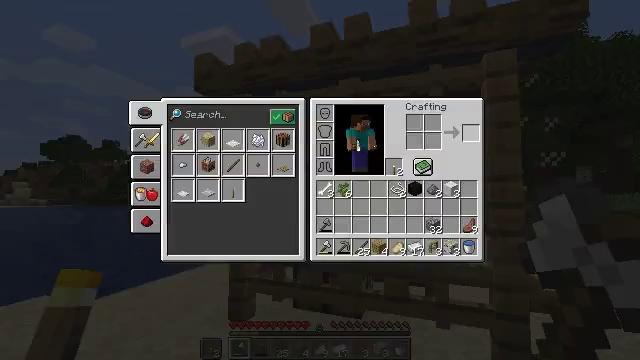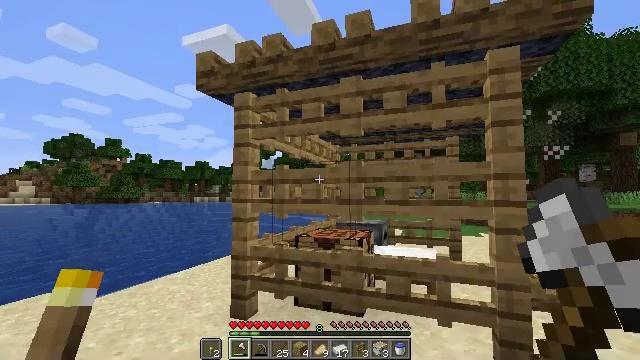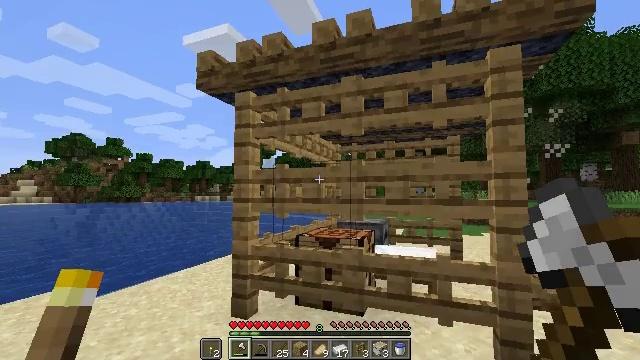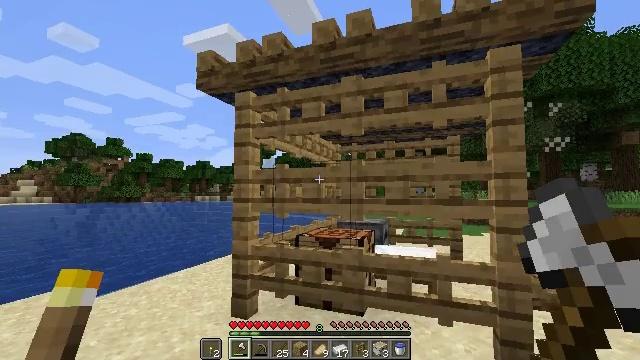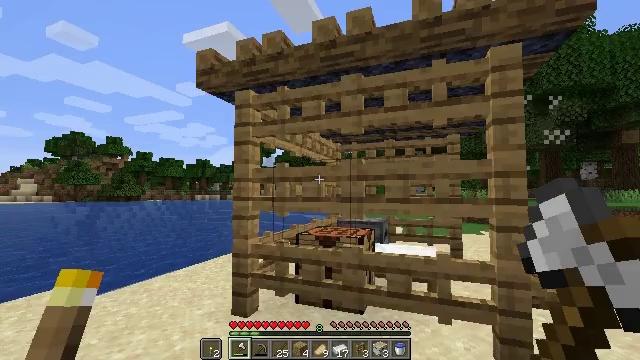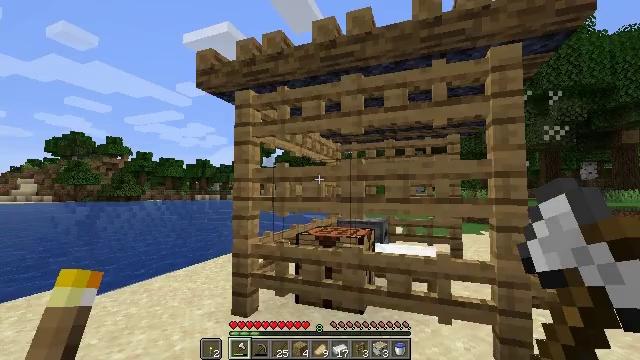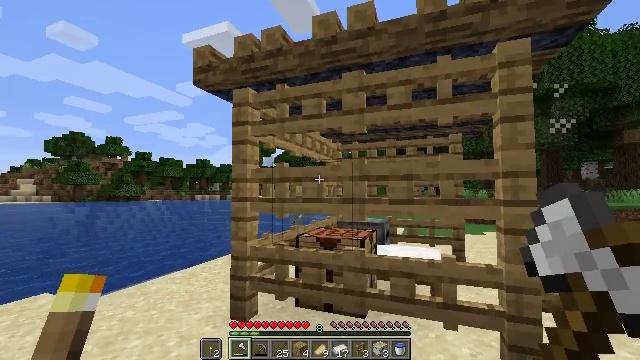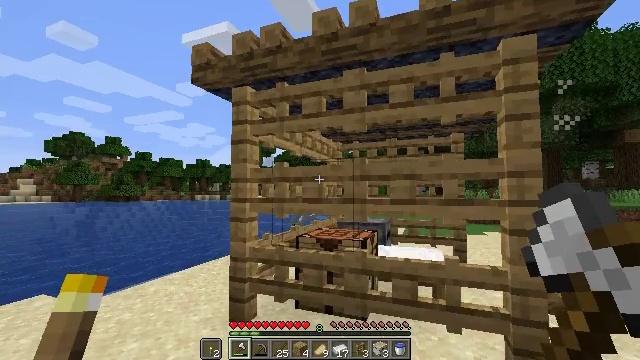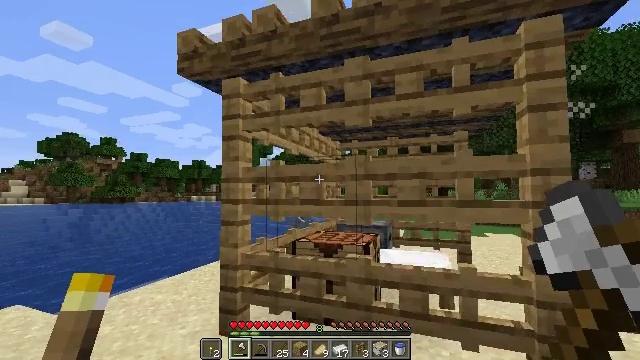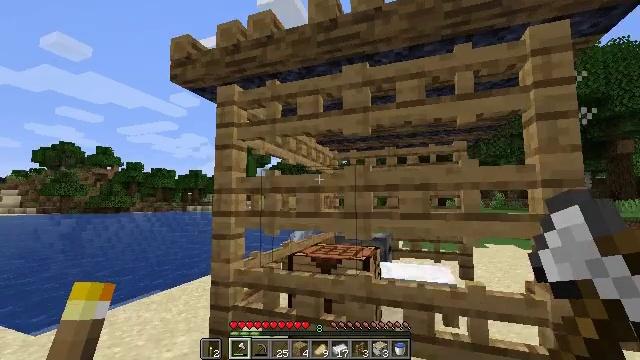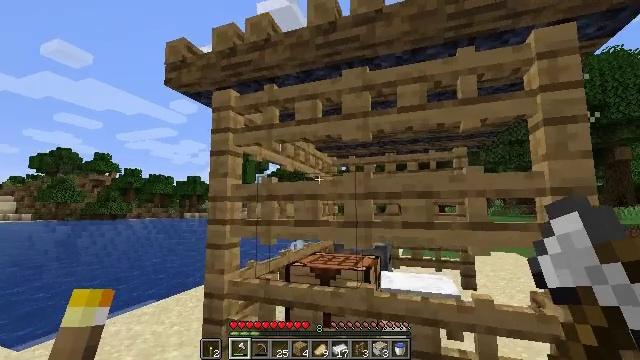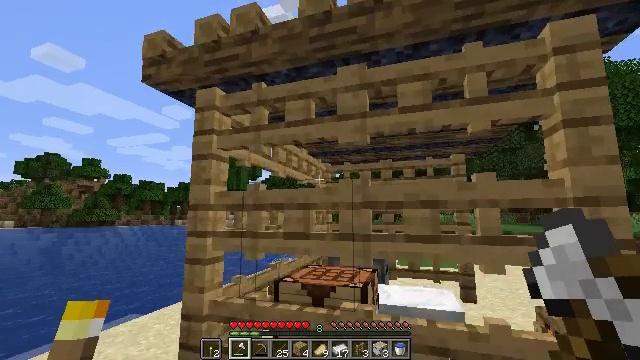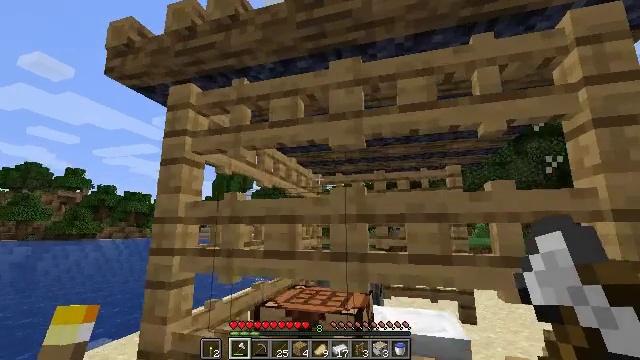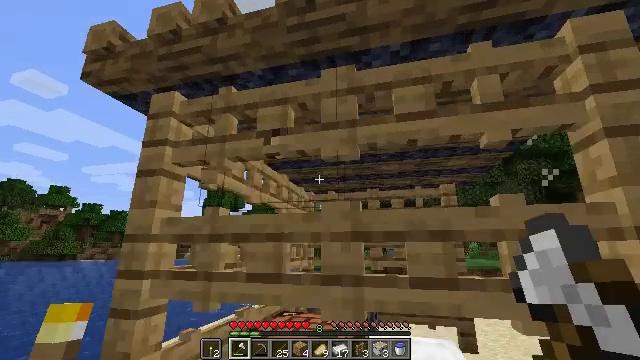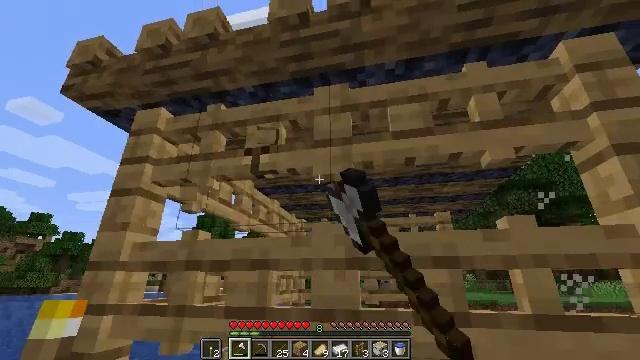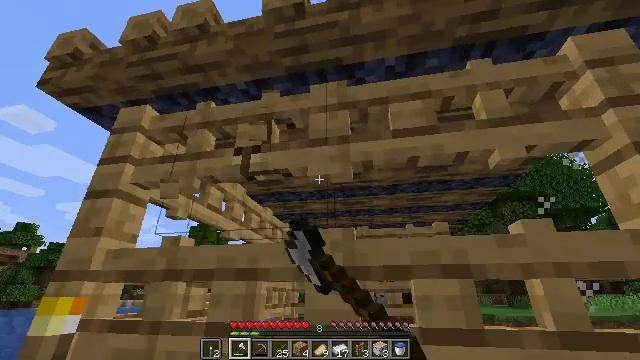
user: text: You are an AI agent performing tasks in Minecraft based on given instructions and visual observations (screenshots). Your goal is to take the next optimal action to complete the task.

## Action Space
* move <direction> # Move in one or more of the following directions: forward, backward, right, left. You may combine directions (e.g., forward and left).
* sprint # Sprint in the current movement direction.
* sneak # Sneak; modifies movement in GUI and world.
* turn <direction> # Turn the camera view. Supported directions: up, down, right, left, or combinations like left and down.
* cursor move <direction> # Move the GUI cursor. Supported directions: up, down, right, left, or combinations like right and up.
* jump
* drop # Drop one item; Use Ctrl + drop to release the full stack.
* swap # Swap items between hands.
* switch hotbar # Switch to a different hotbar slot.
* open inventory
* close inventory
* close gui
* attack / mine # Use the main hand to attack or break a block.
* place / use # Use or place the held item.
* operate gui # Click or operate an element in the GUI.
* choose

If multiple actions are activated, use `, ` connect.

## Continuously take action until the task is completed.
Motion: motion action
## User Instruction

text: Recycle the oak fence gate into your inventory.
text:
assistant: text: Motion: open gui
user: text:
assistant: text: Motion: close gui
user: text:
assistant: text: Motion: no_op
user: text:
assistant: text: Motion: no_op
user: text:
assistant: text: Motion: no_op
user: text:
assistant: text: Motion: move forward
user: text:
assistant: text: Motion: move forward
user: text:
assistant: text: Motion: move forward
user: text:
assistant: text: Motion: move forward, turn up
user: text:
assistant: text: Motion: move forward, turn up
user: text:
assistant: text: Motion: move forward, turn right and up
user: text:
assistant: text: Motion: move forward, turn right and up
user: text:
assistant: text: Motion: move forward, turn right and up, attack / mine
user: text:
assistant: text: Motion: move forward, turn right and up, attack / mine
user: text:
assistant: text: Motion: turn right and up, attack / mine
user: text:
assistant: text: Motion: attack / mine
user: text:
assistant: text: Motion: turn right and up, attack / mine
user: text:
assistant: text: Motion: turn right and up, attack / mine
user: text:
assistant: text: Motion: turn right and up, attack / mine
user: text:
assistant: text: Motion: attack / mine
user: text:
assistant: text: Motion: attack / mine
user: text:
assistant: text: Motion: attack / mine
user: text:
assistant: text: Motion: attack / mine
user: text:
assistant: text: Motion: attack / mine
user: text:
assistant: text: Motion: attack / mine
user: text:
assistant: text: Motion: attack / mine
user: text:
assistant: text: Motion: attack / mine
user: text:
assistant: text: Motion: attack / mine
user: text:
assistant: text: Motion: attack / mine
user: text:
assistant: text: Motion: no_op